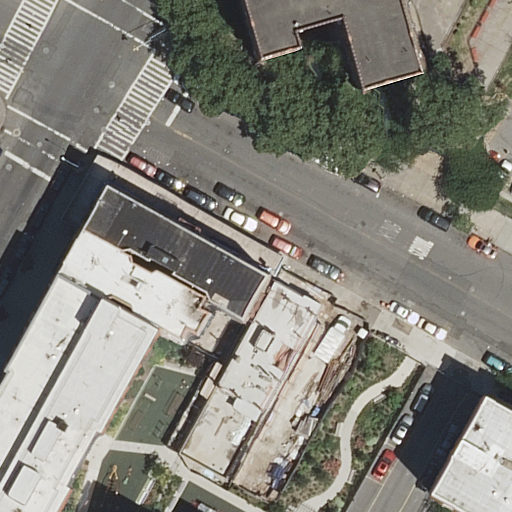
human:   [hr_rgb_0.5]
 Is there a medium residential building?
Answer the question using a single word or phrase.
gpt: yes

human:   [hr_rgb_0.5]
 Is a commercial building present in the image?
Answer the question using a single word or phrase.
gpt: no

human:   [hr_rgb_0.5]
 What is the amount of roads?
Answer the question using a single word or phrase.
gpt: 3

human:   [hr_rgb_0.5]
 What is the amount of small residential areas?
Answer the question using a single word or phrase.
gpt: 0

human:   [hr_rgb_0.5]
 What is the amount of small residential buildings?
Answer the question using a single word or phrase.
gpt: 2

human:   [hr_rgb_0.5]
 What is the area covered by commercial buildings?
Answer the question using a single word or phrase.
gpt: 0m2

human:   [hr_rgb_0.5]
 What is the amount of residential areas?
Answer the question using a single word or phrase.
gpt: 1

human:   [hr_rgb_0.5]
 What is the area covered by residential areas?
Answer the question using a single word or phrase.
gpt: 10638m2

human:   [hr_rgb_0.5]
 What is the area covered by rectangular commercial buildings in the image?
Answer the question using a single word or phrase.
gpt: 0m2

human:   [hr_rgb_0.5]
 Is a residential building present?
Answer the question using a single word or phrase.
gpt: yes

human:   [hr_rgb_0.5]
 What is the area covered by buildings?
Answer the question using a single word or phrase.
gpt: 1533m2

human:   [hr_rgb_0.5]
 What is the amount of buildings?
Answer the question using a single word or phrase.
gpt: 5

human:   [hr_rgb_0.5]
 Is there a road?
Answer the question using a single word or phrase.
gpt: yes

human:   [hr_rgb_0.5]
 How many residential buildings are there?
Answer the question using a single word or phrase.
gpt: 5

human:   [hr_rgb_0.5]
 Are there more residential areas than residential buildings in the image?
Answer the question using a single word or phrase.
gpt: no

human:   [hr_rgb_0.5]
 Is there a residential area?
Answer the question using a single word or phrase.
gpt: yes

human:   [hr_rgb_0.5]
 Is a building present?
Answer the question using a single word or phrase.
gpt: yes

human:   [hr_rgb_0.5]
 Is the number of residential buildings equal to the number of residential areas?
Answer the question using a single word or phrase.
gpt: no

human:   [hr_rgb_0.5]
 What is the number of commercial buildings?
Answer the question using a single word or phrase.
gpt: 0

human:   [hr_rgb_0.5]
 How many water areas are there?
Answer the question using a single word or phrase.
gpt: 0

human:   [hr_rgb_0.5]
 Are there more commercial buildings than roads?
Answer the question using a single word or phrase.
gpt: no

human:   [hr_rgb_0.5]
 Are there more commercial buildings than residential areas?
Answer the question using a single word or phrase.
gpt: no

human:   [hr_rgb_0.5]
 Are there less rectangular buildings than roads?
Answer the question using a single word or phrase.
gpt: yes

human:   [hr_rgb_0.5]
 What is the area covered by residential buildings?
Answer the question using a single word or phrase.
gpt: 1533m2

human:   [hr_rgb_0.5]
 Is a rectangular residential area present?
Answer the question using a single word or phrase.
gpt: yes

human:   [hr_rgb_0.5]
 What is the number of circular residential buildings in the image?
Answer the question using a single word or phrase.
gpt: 0

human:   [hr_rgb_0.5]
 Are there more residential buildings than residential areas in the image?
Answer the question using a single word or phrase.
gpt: yes

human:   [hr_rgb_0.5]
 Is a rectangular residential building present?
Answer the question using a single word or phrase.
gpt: yes

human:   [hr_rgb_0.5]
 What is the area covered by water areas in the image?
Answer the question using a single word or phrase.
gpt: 0m2

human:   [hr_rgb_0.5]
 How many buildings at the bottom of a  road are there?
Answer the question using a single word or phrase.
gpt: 4

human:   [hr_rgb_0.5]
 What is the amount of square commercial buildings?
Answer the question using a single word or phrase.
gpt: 0

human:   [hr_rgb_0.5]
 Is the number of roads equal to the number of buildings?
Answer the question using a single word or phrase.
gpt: no

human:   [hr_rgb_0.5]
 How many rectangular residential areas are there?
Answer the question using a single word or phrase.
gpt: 1

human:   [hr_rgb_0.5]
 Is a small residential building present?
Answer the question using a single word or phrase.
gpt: yes

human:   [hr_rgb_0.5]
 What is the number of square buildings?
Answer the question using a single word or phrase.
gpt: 0

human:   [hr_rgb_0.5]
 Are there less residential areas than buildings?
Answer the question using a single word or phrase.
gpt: yes

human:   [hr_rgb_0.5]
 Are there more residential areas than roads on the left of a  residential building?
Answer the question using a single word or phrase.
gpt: no

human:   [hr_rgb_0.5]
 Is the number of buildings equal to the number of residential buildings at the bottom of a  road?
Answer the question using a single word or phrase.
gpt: no

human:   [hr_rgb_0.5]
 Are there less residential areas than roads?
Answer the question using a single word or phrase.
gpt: yes

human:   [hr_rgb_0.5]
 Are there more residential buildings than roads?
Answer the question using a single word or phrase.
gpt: yes

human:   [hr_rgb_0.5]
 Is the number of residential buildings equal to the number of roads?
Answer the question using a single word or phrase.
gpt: no

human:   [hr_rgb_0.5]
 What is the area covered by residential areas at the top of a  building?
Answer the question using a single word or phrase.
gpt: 10638m2

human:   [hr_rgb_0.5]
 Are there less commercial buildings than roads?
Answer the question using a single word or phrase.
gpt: yes

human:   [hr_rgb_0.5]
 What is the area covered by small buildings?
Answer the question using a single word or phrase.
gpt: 125m2

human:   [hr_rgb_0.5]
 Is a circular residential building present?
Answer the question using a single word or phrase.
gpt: no

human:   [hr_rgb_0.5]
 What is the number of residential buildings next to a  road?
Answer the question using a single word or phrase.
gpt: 5

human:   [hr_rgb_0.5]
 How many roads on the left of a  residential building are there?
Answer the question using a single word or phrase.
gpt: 1

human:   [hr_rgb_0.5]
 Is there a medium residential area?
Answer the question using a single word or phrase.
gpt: no

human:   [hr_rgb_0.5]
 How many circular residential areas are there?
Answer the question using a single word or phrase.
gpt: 0

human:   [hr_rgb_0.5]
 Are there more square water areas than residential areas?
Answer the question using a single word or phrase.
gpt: no

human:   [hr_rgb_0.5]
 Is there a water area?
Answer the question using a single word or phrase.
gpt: no

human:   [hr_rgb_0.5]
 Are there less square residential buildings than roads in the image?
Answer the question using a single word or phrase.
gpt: yes

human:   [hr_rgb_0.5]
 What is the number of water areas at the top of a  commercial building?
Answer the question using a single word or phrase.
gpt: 0

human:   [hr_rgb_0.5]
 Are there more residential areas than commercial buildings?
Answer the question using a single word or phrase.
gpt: yes

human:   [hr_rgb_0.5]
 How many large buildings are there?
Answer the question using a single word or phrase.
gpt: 1

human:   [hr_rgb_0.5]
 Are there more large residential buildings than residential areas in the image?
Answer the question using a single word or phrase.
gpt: no

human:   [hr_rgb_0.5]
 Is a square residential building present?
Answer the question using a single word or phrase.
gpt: no

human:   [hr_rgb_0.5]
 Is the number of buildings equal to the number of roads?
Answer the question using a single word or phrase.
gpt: no

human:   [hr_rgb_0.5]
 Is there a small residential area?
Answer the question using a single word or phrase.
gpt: no

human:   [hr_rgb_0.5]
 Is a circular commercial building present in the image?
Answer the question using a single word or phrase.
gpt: no

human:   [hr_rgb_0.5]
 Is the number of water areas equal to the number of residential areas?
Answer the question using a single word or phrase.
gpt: no

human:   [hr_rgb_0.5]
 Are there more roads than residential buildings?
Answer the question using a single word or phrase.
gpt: no

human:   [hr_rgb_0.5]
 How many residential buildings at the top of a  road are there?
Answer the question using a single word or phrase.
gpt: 1

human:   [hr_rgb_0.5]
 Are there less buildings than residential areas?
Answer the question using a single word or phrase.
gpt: no